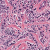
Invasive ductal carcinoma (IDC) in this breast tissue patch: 1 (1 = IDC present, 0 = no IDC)